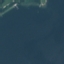
Land use / land cover: SeaLake